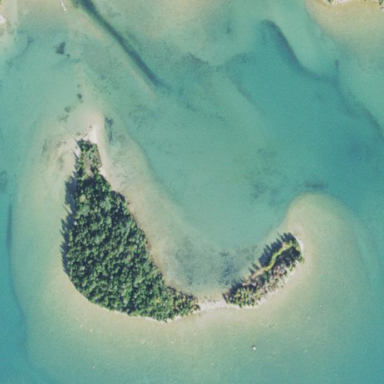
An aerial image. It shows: Islet.